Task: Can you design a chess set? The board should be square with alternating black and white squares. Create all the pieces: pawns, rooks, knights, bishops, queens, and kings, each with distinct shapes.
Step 3645:
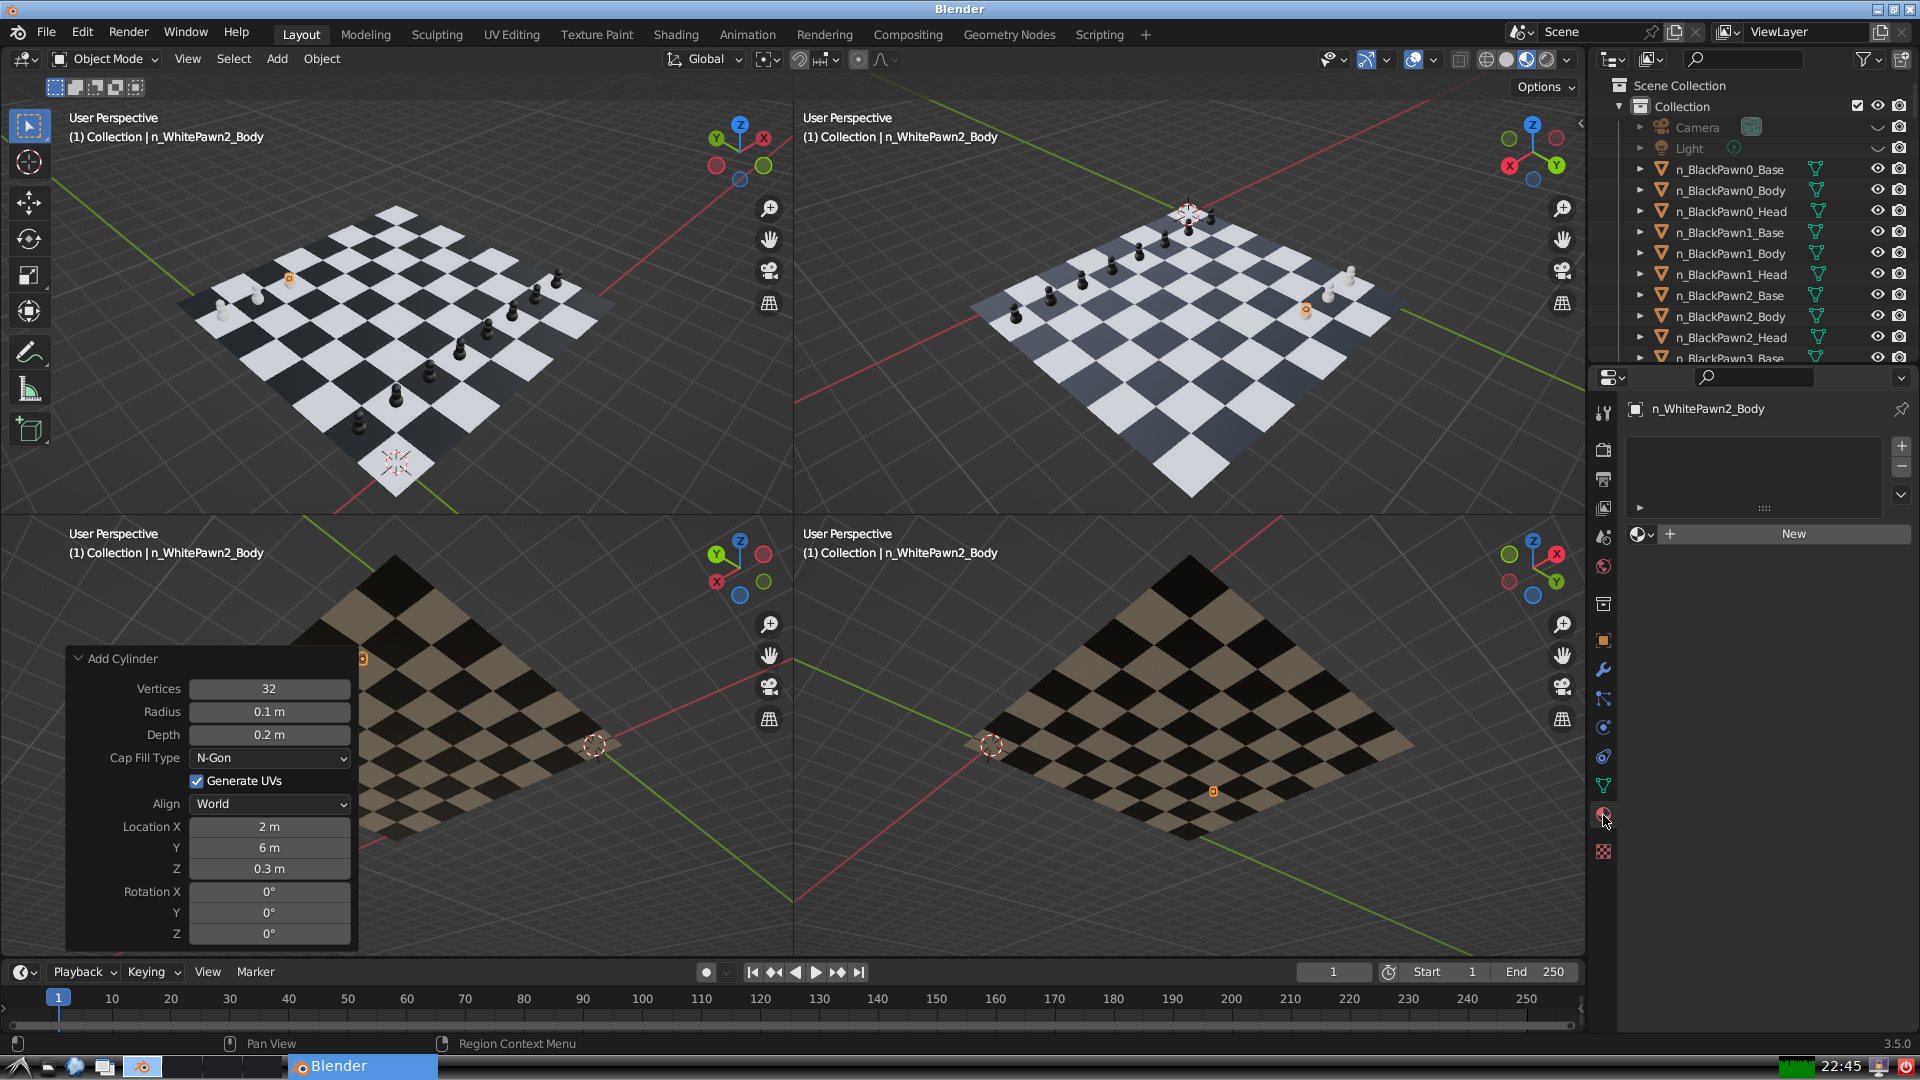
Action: {"mouse_move": [1636, 534]}